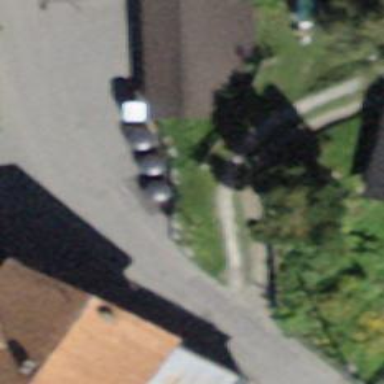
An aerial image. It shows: Recycling container at amenity designated for recycling.